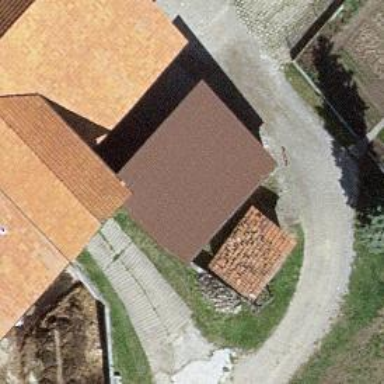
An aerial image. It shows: Garage building.